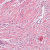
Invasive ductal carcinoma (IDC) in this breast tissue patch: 0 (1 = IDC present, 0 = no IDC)